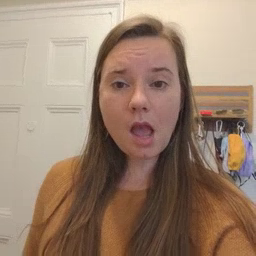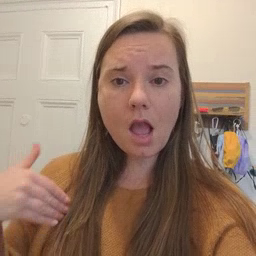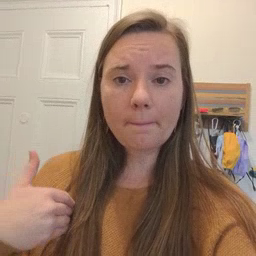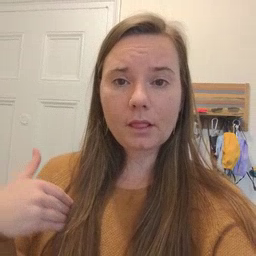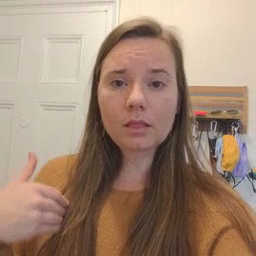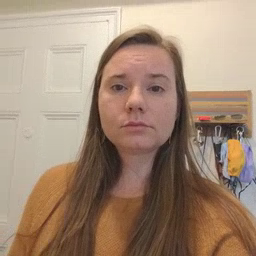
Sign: animal